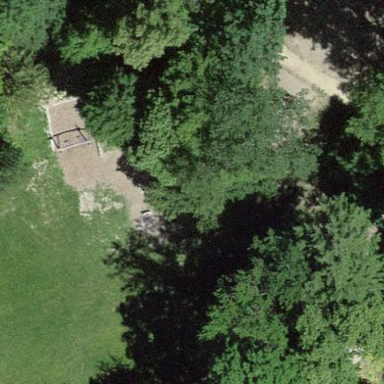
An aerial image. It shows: Playground with grassy landuse.